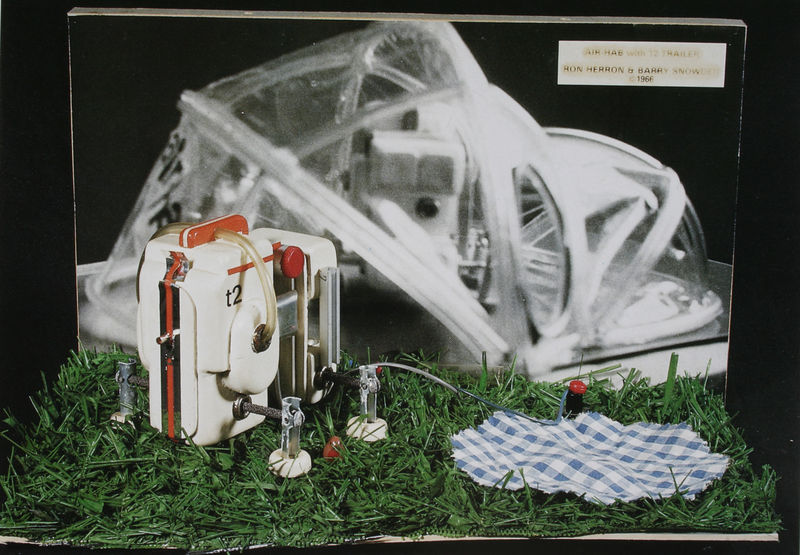
Titel: "Airhouse", Ausstellungsprojekt, Cardiff Castle, Modellansicht
Künstler: Archigram
Schlagwörter: schatten, weiß, grün, glas, kariert, licht, gras, rot, tuch, gräser, natur, schrift, metall, assemblage, collage, foto, fotografie, photographie, schild, gerät, technik, photo, aufnahme, installation, bezeichnung, mechanik, dokumentation, krahn, schlauch, hülle, plexiglas, spurensicherung